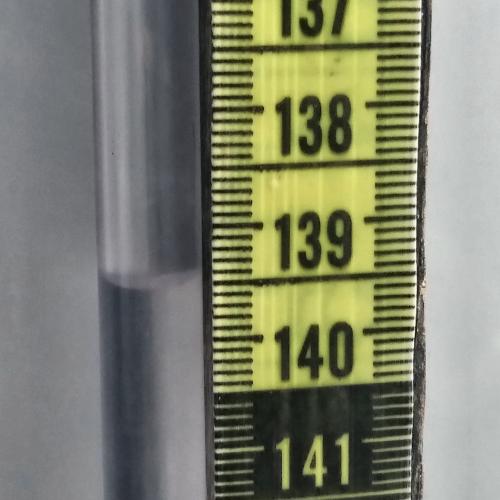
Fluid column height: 139.5 cm